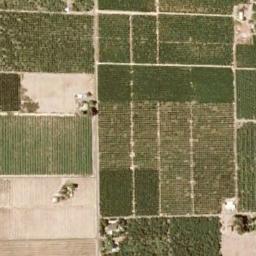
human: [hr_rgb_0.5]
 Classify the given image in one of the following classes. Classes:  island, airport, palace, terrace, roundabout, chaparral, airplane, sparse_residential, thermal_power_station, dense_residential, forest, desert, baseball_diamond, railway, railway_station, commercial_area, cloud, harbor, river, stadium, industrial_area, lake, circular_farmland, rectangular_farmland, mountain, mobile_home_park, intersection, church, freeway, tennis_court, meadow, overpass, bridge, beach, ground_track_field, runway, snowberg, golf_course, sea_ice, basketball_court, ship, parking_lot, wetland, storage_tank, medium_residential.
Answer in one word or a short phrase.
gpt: rectangular_farmland